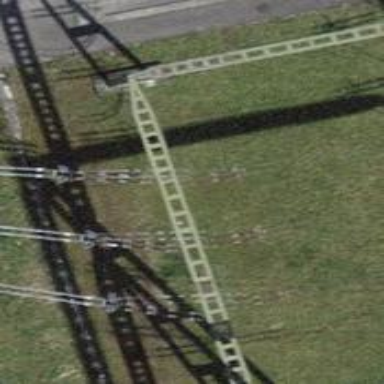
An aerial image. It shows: Power line with three cables.